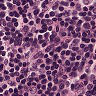
Metastatic tissue present: no